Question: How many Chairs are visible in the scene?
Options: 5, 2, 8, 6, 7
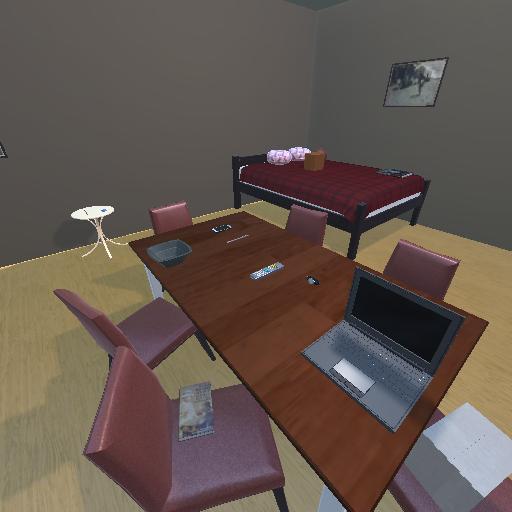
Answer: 5